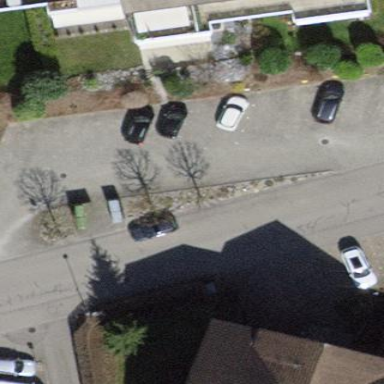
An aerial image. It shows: Street-side parking area.